Field crop: maize
Growth stage: 2
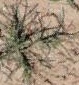
Species: salsola